Question: I am trying to create the following behaviour with my Sammy-driven application:

The image describes a gallery-view, and is created through <URL>. Each element has the following template:
'''
<article class="gallery-item">
<img src="{{url_thumb}}" alt="{{title}}" id="image-{{id}}" />
</article>
'''
The burgundy colored square to the left (2) is supposed to show the large version of it's pink twin to the left.
How do I wire up the event so that when I click an element with class 'gallery-item', the image on the right is changed?
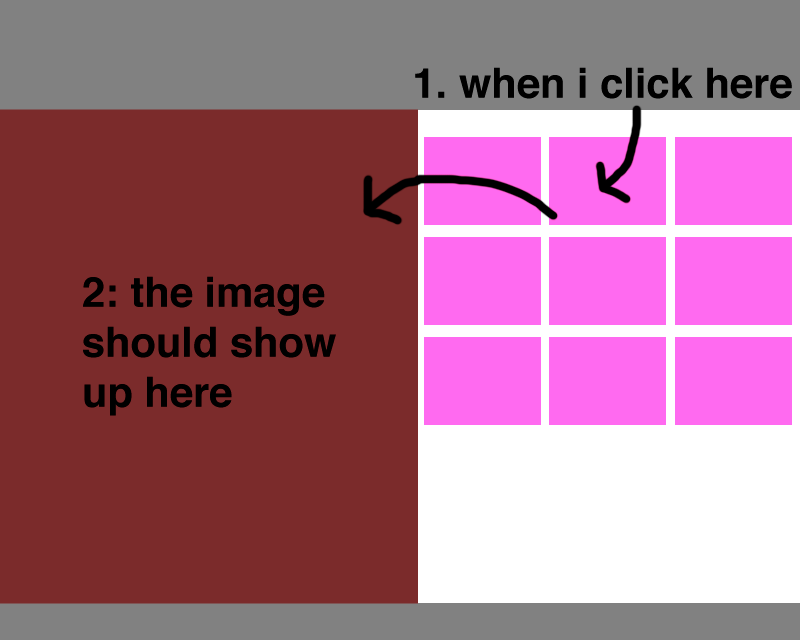
Answer: If you structure the application as presented in this blog post: <URL>. You would make a gallery-item view, and a gallery view. The gallery view would contain the gallery item views and a preview view for the image on the left side. It would then need to attach an click event listener with help of for example jQuery.
Something like this:
'''
var that = this;
$(".gallery-item").on(function(e) {
that.previewView.showImage("send in the url to the image that where clicked on,
or a model containing the url or whatever you like!:)");
}
'''
For more information on how jQuery:on works, check out <URL>